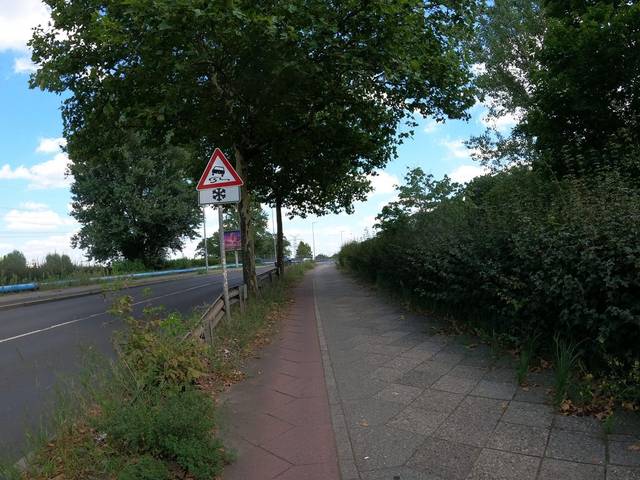
Region: Germany
Coordinates: 52.528, 13.273